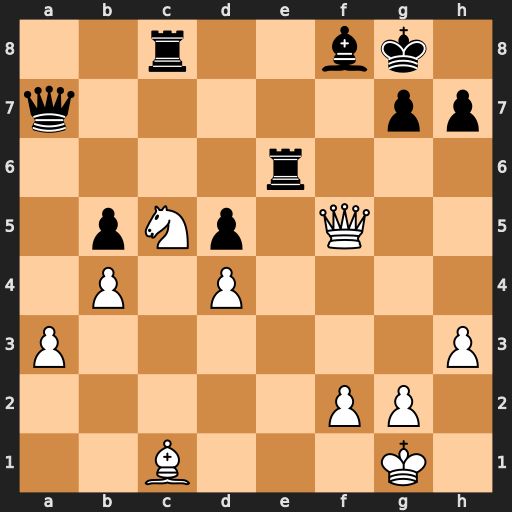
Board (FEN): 2r2bk1/q5pp/4r3/1pNp1Q2/1P1P4/P6P/5PP1/2B3K1
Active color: w
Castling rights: -
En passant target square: -
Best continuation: Qxe6+ Qf7 Qxc8